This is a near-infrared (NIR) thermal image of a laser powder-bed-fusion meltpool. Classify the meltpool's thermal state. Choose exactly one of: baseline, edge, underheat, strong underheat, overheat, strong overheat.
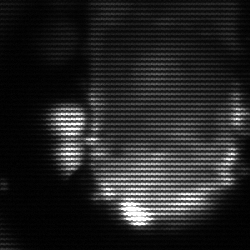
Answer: baseline